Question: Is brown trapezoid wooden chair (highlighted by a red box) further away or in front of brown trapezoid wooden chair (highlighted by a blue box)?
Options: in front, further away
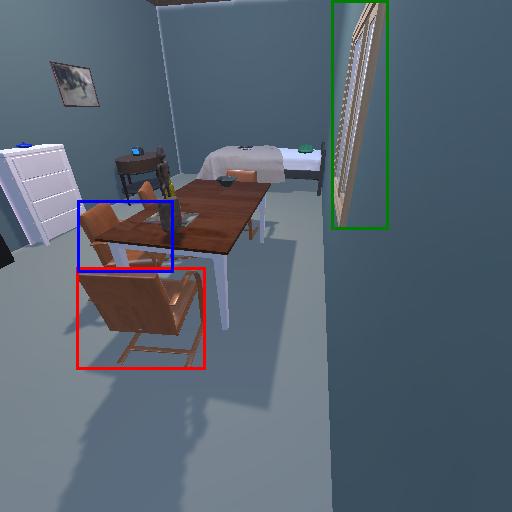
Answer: in front